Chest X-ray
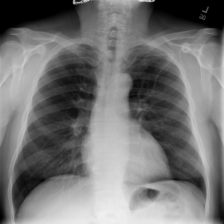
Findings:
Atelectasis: negative
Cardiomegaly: negative
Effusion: negative
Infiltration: negative
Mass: negative
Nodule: negative
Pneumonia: negative
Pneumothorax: negative
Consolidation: negative
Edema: negative
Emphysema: negative
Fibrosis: negative
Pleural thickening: negative
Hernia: negative